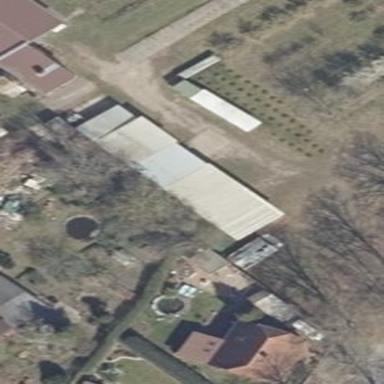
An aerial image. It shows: Shed.